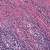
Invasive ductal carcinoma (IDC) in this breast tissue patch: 0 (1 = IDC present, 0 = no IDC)